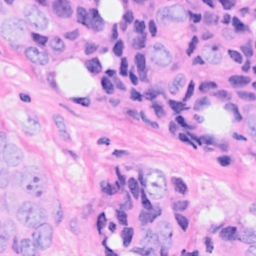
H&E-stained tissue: Breast